Question: I think windows 8.1 is the problem anyway.
I'm using the tutorial on Slick2D's website to create a hello, world program to ensure that my installation of slick went well.
This is the relevant code:
'''
//init stuff
AppGameContainer appgc;
appgc = new AppGameContainer(new Game("Simple Slick Game"));
appgc.setDisplayMode(640, 480, false);
appgc.start();
//draw a string that says howdy
g.drawString("Howdy!", 10, 10);
'''
But when I execute it, it looks like this glitchy mess:

The numbers change several times/second.
I think that Slick not supporting win8.1 might be the issue, because this is logged in the console:
'''
WARNING: Found unknown Windows version: Windows 8.1
Attempting to use default windows plug-in.
'''
Other than that, not sure. Maybe an issue with the font? Or some weird utf thing?
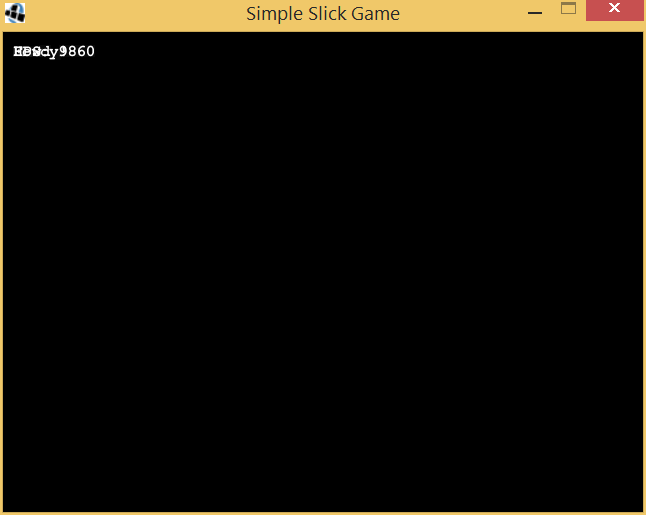
Answer: I don't exactly what is your problem but what you see is "Howdy!" text over the text "FPS 9860".
Try to change the position of Howdy, for example:
'''
g.drawString("Howdy!", 100, 100);
'''
If you don't want to show the FPS (frames per second) you probably can disabled it but if you are implementing a game or graphic stuff, it is a good info to know when running your program.